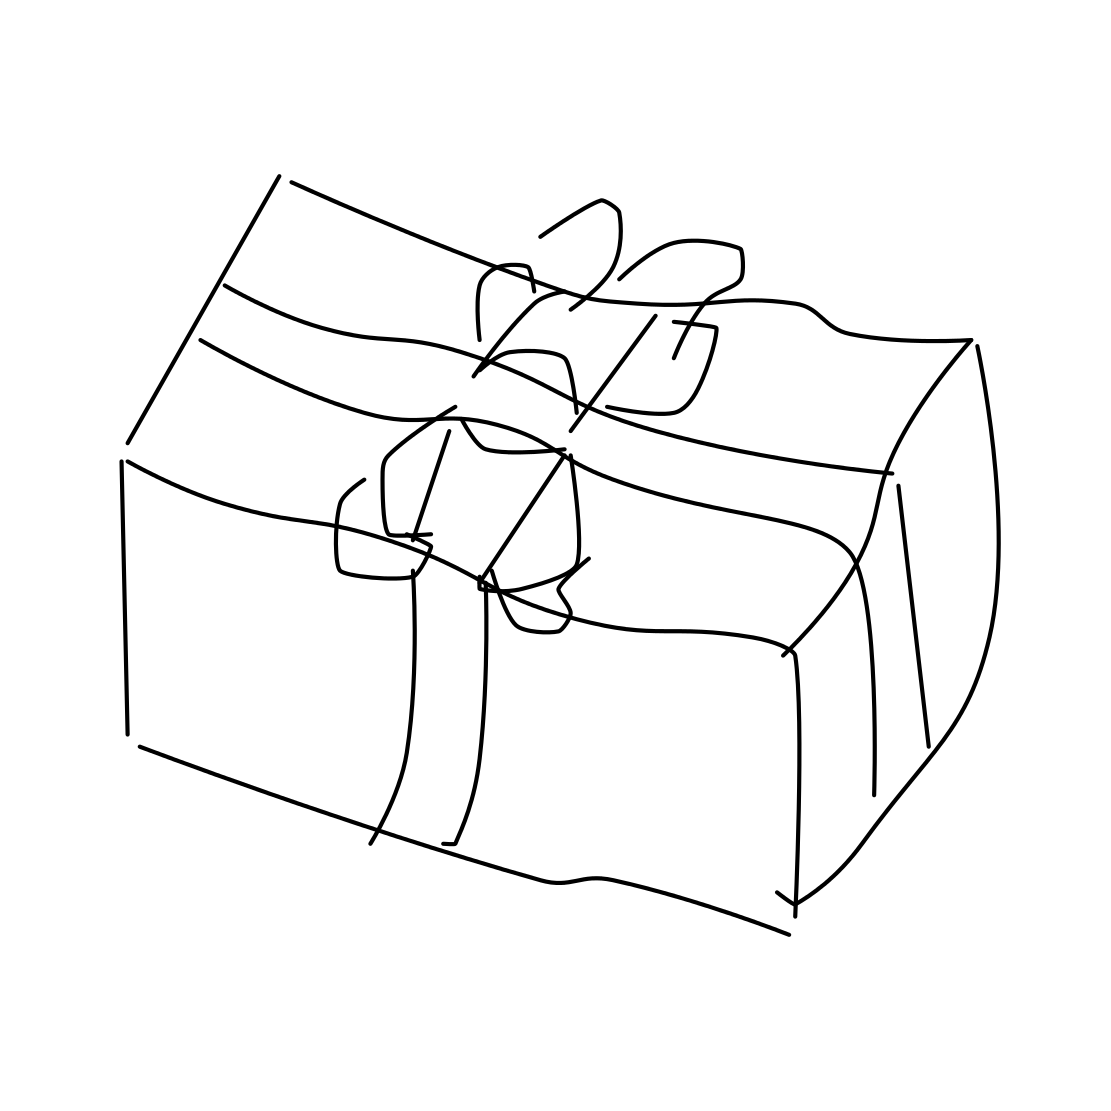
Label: present